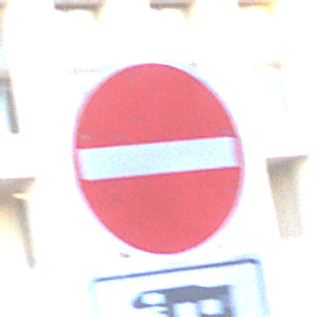
Verkehrszeichen: VerbotDerEinfahrt
Zusatzzeichen unten: MehrspurigeFahrzeugeFrei10
Umgebung: Outdoor, Urban
Tageszeit: SunriseSunset
Wetter: Clear
Licht: Natural
Jahreszeit: NotSpecified
Kontrast: LowContrast